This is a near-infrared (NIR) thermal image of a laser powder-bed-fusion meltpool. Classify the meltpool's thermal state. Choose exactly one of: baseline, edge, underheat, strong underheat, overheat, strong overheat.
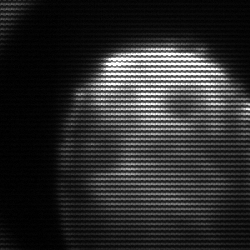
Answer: strong underheat